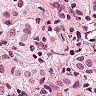
Metastatic tissue present: yes